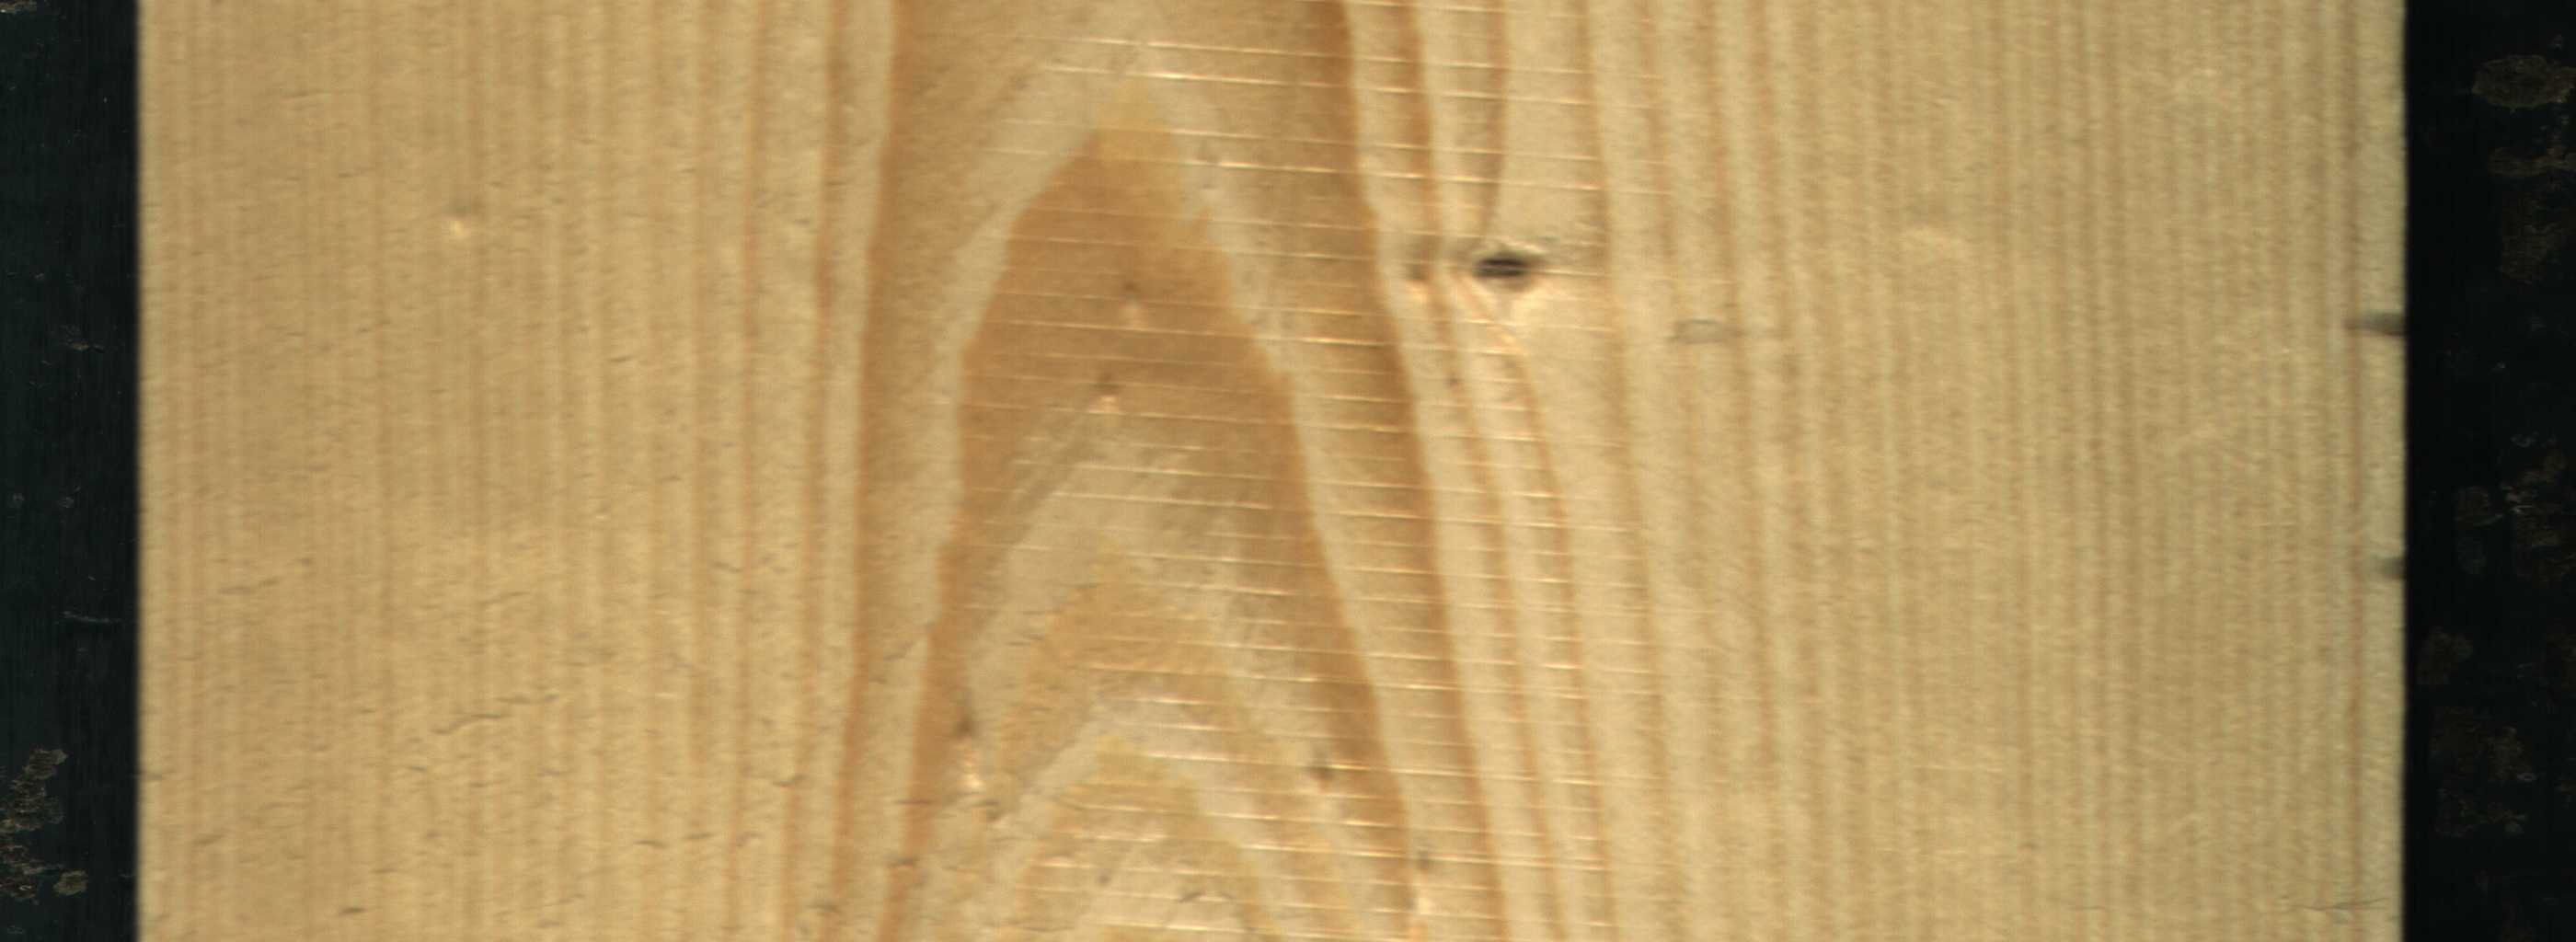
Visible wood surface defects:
Live_Knot